Interaction volume radius: 5 \u00c5
Interaction volume height: 20 \u00c5
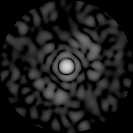
Disorder parameter: 0.8078